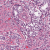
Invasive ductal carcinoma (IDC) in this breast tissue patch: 1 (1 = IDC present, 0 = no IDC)